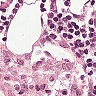
Metastatic tissue present: no